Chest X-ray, PA view. Patient: 66 years old, sex M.
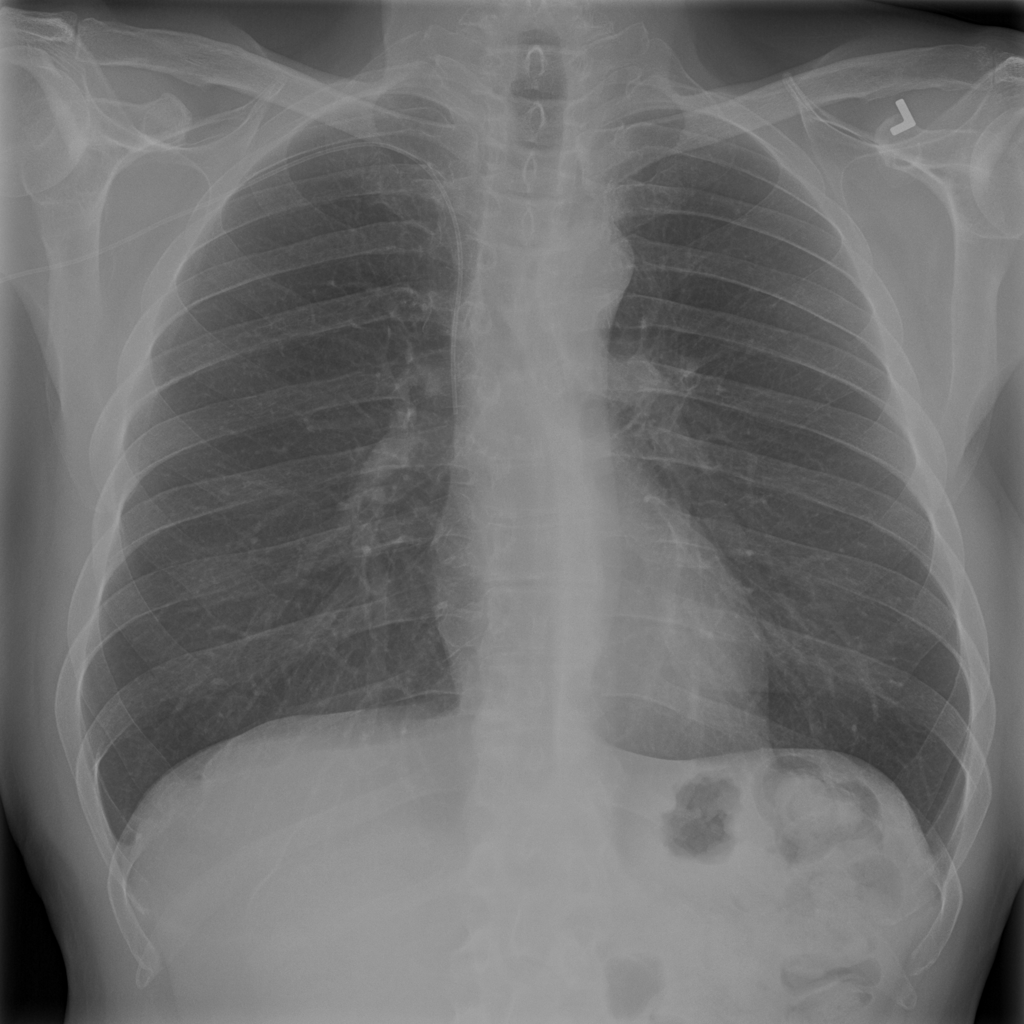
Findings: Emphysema